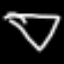
Label: diamond